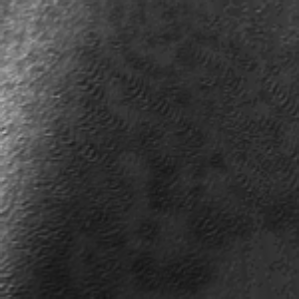
Label: frost